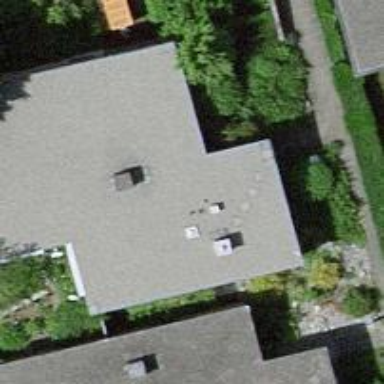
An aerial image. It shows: House with flat roof.